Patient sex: F
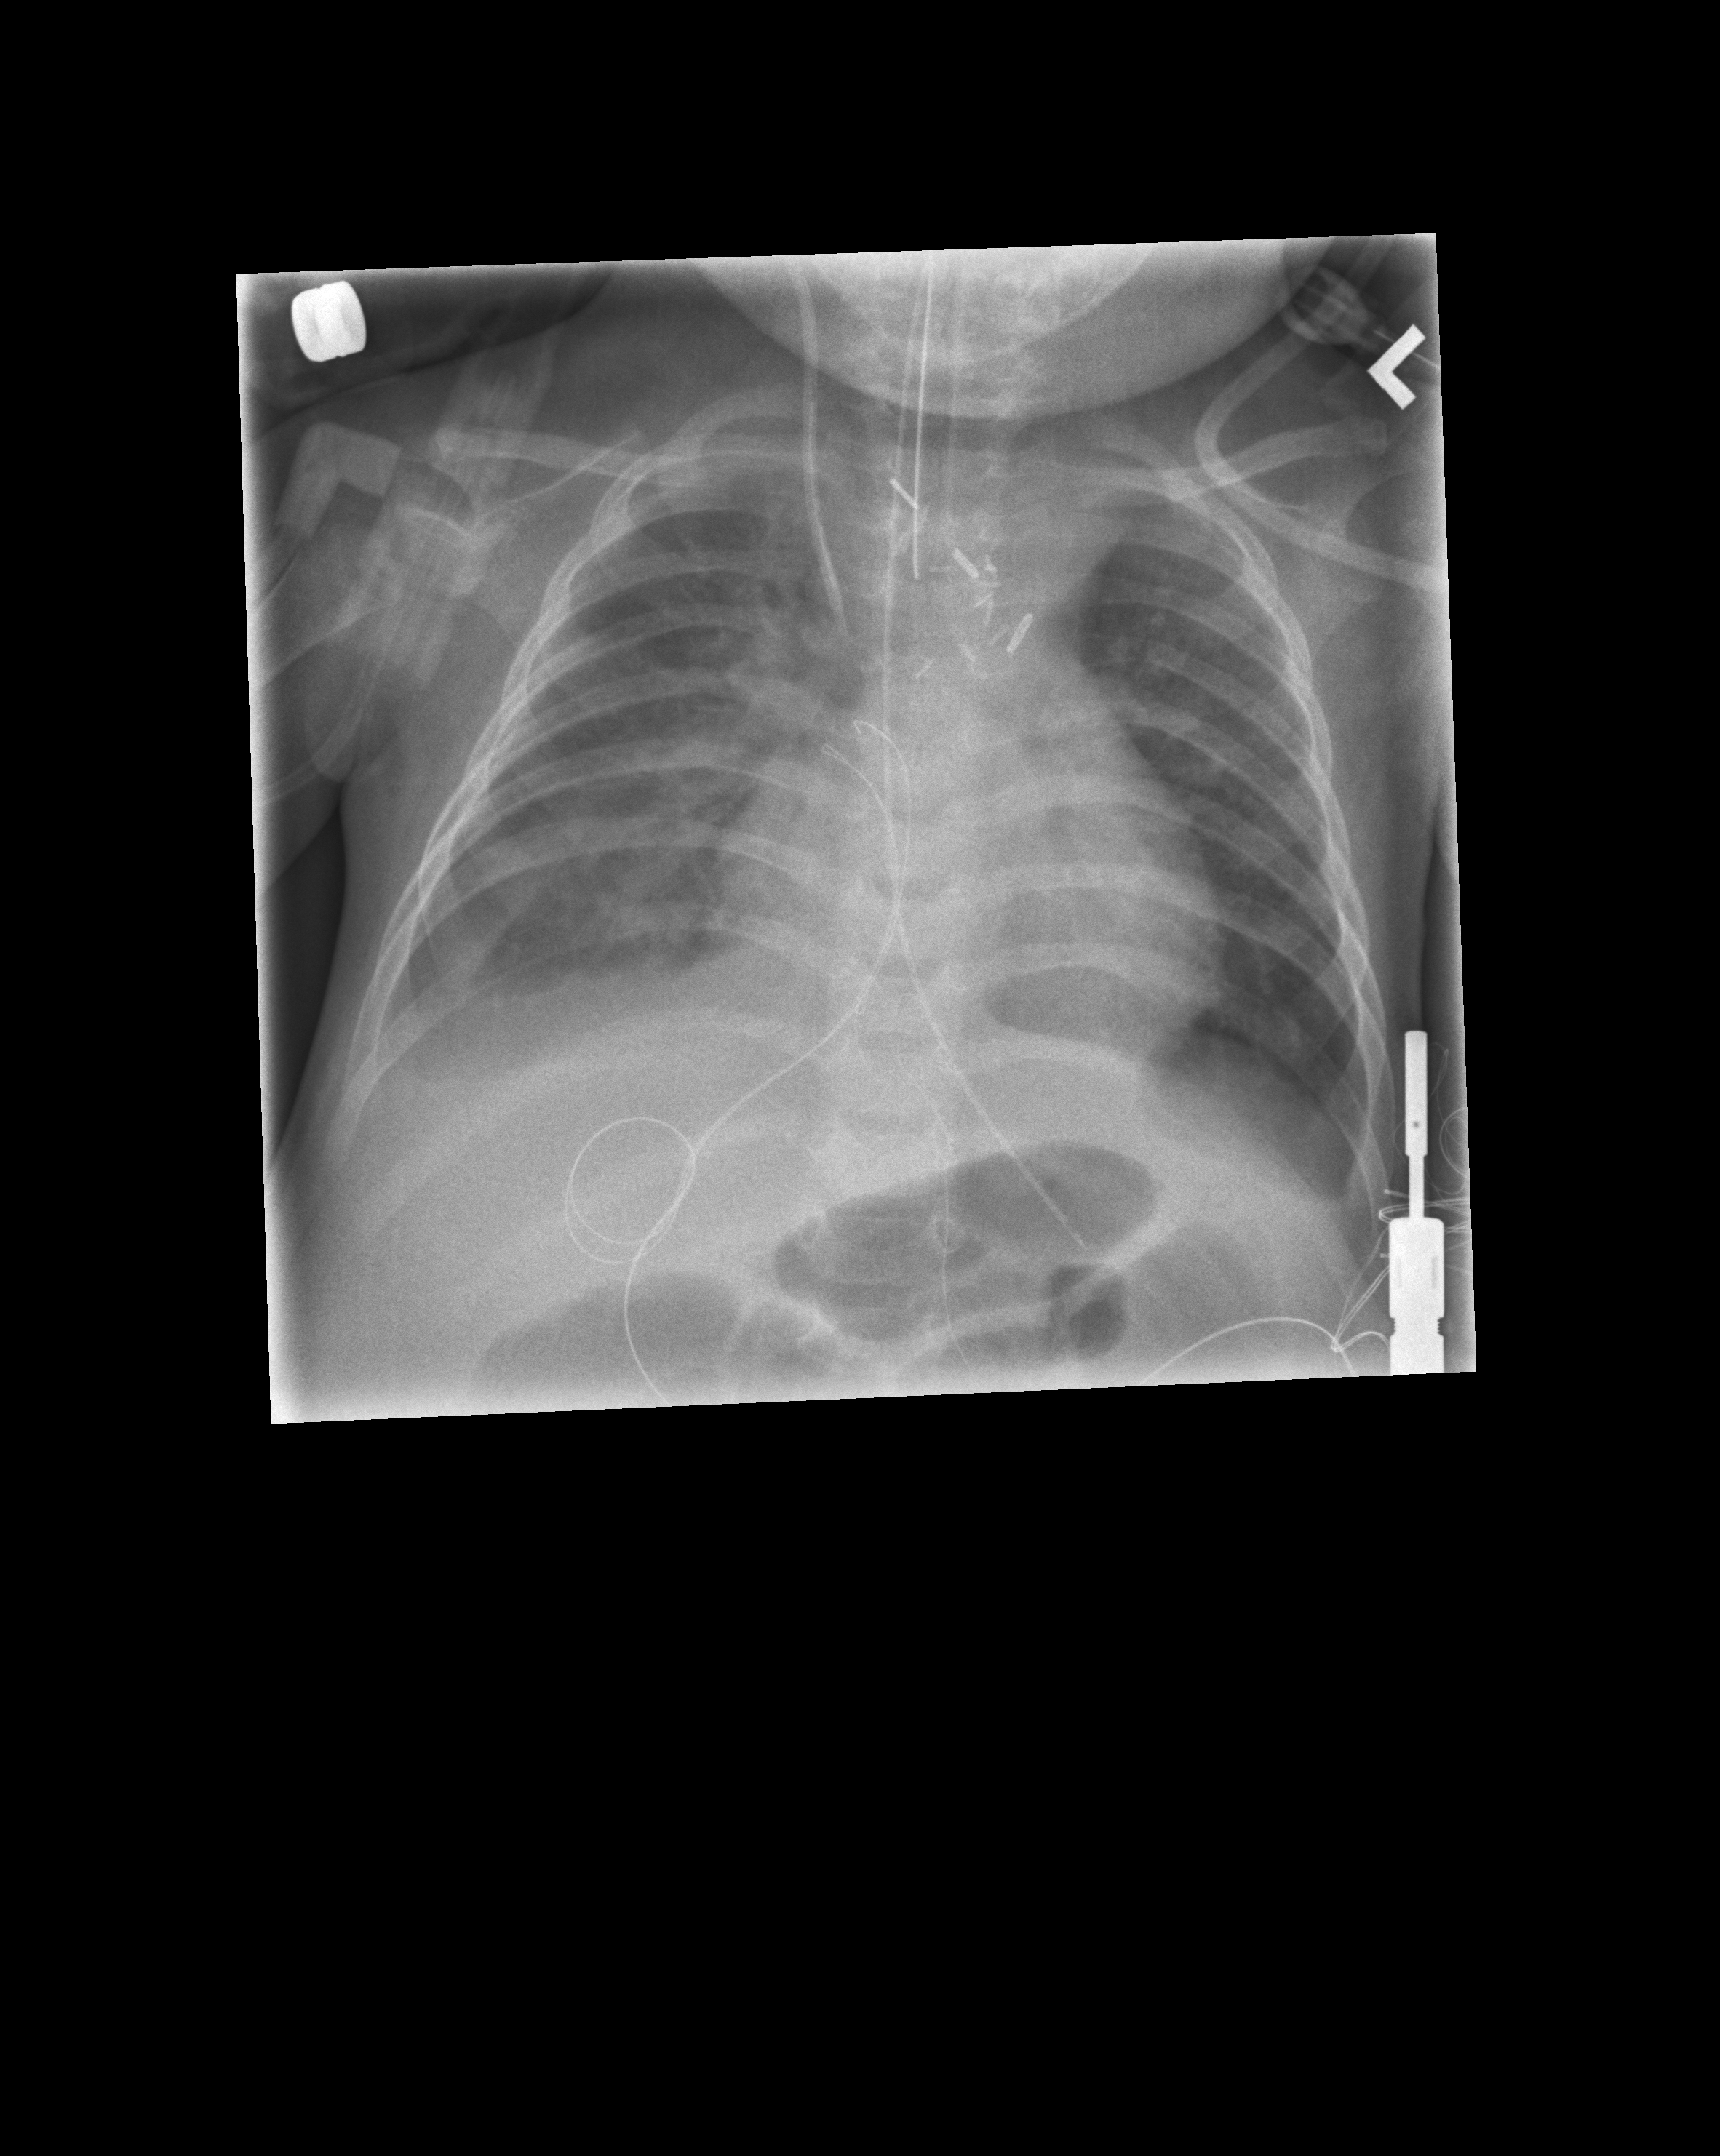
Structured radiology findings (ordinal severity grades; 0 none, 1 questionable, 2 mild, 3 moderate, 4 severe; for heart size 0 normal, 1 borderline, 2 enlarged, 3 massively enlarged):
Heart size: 0
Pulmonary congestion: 0
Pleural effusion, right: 2
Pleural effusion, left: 2
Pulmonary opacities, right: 2
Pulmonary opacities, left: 2
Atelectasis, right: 2
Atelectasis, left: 2